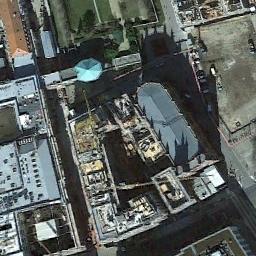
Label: church